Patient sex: M
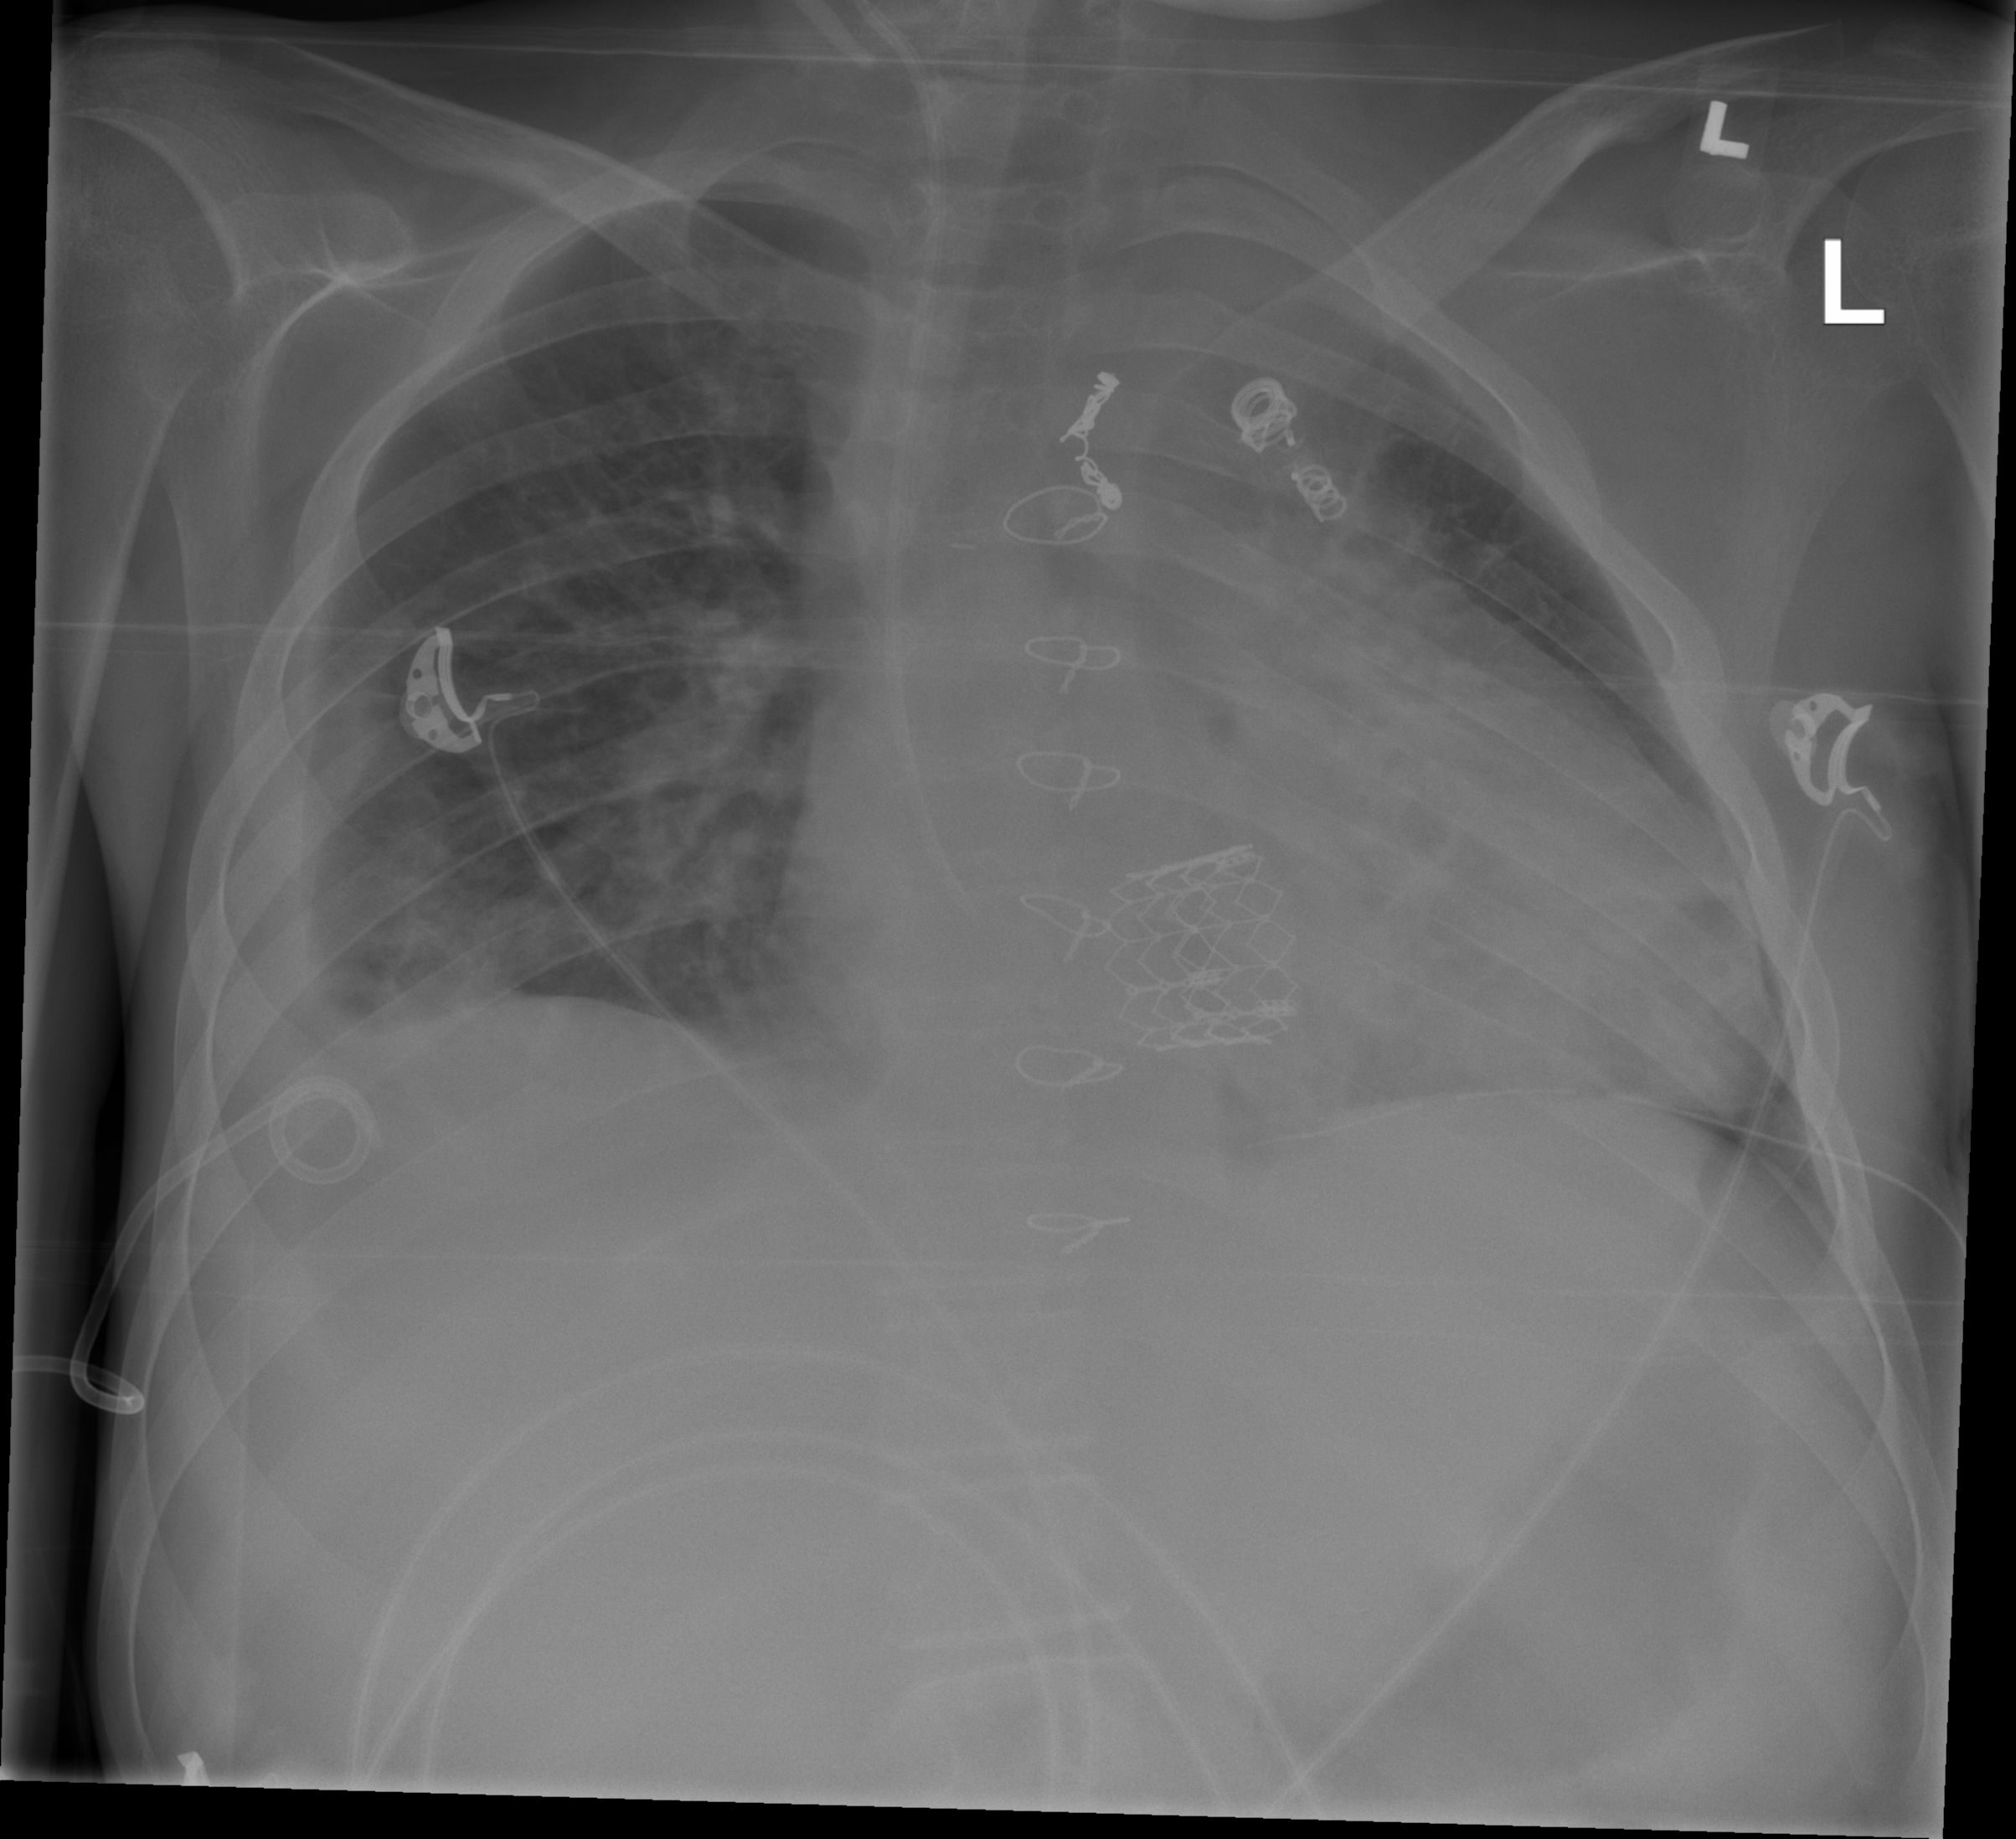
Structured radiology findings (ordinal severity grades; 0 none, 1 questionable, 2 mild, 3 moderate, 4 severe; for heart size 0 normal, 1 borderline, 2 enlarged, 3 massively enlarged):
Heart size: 2
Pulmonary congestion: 2
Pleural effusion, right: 3
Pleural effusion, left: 0
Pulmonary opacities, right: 1
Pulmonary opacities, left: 1
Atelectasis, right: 2
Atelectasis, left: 0